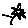
Label: flower